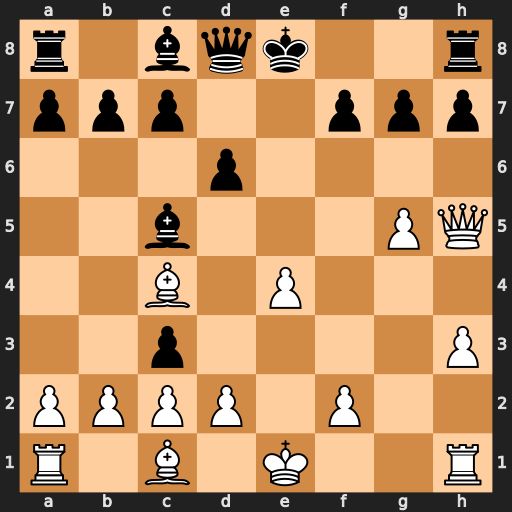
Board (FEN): r1bqk2r/ppp2ppp/3p4/2b3PQ/2B1P3/2p4P/PPPP1P2/R1B1K2R
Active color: w
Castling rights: KQkq
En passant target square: -
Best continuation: Qxf7#